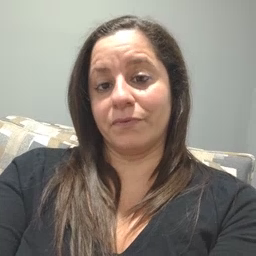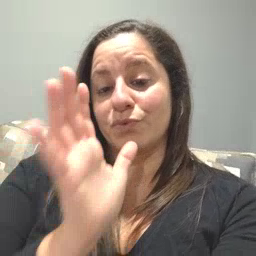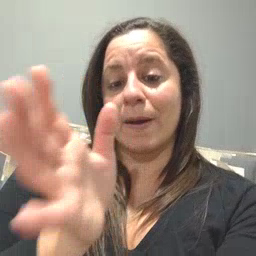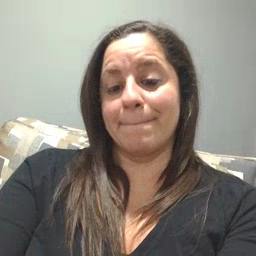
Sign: grandma